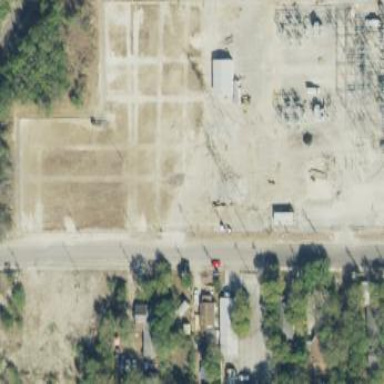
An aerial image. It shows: There is distribution substation enclosed by fence.